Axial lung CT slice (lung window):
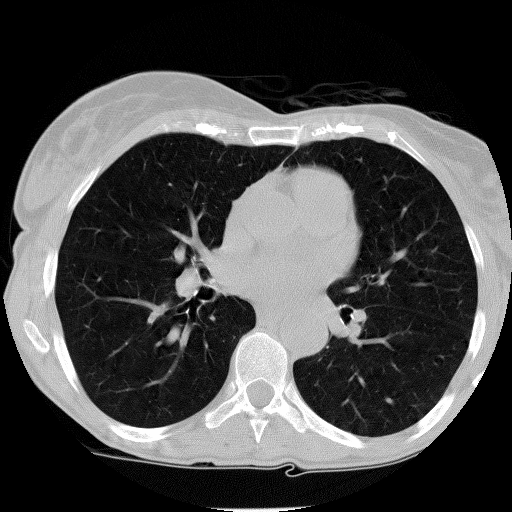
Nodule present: no